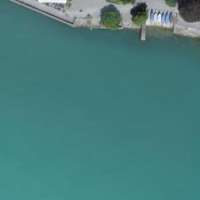
EUNIS habitat code: 14
Species observed at this site:
Juglans regia
Larus michahellis